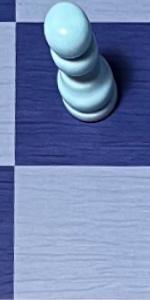
Label: Empty